Question: I am learning A* algorithm on 8-puzzle problem.
I don't have questions about A*, but have some for the heuristic score - Nilsson's sequence score.
<URL> explains A* very clearly. It has a picture for Nilsson's sequence scores.

It explains:
> A tile in the center scores '1' (since it should be empty)For each tile not in the center, if the tile clockwise to it is not the one that should be clockwise to it then score '2'.Multiply this sequence by three and finally add the total distance you need to move each tile back to its correct position.
I can't understand the steps above for calculating the scores.
For example, for the start state, what 'h = 17'?
'''
+---+---+---+
| | A | C |
+---+---+---+
| H | B | D |
+---+---+---+
| G | F | E |
+---+---+---+
'''
So, by following the description, 'B' is in the center, so we have a score of '1'.
Then
> For each title not in the center, if the clockwise to is not the one that should be clockwise to it then score '2'.
I am not sure what does this statement mean. What does the bolded refer to? What does the bolded refer to? Does the bolded refer to the center title (B in this example)? Or does it refer to each tile not in the center?
Is the next step that we start from 'A', so 'C' should not be clockwise to 'A', then we have a score of '2'. And then 'B' should be clockwise to 'A', then we ignore, so on so forth?
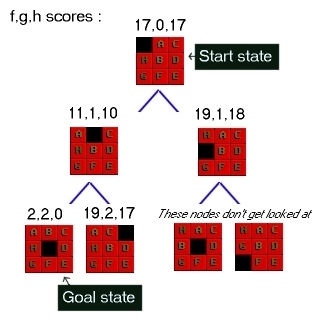
Answer: Let us number the squares as follows:
'''
+---+---+---+
| 0 | 1 | 2 |
+---+---+---+
| 7 | 8 | 3 |
+---+---+---+
| 6 | 5 | 4 |
+---+---+---+
'''
Now, let 'N(x)' be the current square number for tile 'x'. So, for example, if a tile 'A' is in the square number '3', then 'N(A) = 3'. Note that a "tile" can be in any of these squares and the number of each square remains the same (so the upper left square will always be the number '0').
The sequence score is given by:
'''
for each tile x in (A, B, C, ..., H)
score += distance from N(x) to the correct square for tile x
if N(x) == 8 # i.e. the tile is in the center
score += 3*1
else if N(next(x)) != (N(x) + 1) % 8
score += 3*2
'''
where 'next(x)' takes 'x' to the next letter, i.e. 'next(A) = B, next(B) = C, ... , next(G) = H, next(H) = A'.
So to answer your specific questions:
1. tile refers to the tile on square (N(x) + 1) % 8, i.e. the next square round the edge
2. it refers to the tile in "for each tile not in the center"
3. The next step is given by looking at A. C should not be clockwise to A, then we have 2. Next we look at C, D should be clockwise to A, so this is okay. Looking at D, E, F and G all of these are okay, but when we get to H it should not be next to 0, so we have a score of 4. We add 1 because B is in the center to get 5. Then multiply by 3 to get 15. Then add 1 to move B up to the right place, and 1 to move A left to the right place for a final total of 17.